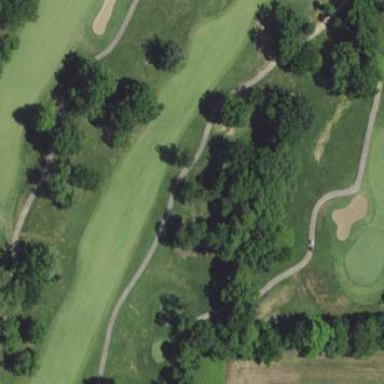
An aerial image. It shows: Golf fairway in the image.